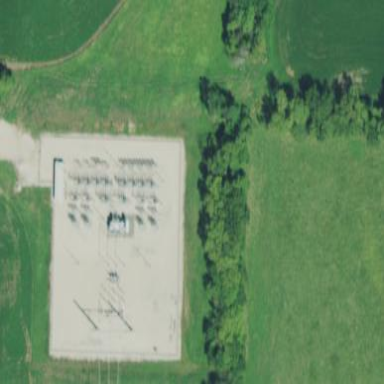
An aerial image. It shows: Power substation dedicated to generation.